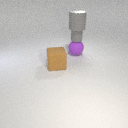
large purple rubber sphere below large gray rubber cylinder